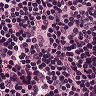
Metastatic tissue present: no